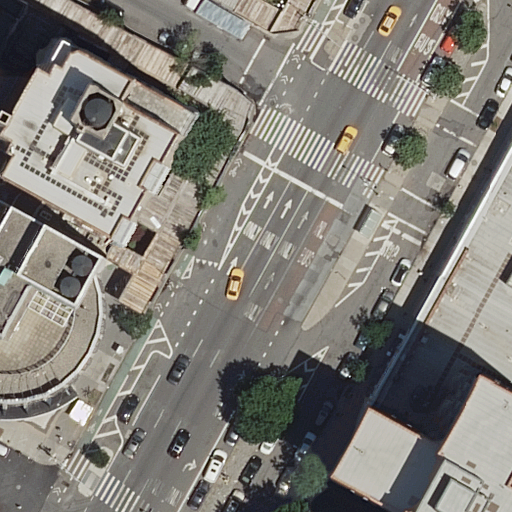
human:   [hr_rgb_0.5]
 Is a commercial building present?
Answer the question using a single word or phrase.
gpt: no

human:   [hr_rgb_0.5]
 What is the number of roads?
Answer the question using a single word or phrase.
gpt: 19

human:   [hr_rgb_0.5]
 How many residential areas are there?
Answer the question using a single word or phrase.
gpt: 1

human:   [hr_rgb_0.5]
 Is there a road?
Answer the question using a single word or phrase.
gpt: yes

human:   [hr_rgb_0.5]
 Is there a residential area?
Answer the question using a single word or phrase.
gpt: yes

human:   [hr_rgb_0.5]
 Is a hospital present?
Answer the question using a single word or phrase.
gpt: yes

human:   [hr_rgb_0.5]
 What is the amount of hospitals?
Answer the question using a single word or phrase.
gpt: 1

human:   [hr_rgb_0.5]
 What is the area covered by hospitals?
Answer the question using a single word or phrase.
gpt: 5931m2

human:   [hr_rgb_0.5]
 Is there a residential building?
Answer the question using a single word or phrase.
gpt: yes

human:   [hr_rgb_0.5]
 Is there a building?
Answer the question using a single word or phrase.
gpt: yes

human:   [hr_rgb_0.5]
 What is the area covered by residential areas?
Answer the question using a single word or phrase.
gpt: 10614m2

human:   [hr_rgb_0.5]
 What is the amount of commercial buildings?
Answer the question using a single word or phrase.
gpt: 0

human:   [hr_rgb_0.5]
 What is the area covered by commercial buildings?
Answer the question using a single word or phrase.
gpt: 0m2

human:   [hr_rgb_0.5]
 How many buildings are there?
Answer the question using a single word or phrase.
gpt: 4

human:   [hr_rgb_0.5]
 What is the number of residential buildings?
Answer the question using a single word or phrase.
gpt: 3

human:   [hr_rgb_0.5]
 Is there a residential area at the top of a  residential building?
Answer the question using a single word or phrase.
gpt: no

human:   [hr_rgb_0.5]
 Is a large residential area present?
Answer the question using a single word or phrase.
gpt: yes

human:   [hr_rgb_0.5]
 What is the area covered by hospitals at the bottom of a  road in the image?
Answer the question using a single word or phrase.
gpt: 0m2

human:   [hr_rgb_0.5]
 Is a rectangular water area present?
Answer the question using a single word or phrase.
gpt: no

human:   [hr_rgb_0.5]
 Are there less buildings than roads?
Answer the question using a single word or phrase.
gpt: yes

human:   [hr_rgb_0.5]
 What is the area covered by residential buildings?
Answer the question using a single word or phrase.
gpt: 1735m2

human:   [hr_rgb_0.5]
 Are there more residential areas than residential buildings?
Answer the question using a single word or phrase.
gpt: no

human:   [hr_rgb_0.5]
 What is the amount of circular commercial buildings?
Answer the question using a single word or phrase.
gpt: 0

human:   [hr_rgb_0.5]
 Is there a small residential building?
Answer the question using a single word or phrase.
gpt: yes

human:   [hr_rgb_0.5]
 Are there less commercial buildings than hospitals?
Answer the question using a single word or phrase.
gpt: yes

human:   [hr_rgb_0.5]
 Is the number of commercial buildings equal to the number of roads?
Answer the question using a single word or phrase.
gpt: no

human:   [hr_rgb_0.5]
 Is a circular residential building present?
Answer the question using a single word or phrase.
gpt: no

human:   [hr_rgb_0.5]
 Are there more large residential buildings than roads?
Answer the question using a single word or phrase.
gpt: no

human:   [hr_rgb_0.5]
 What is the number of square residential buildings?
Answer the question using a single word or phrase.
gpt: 0

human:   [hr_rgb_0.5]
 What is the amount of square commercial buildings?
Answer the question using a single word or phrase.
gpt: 0

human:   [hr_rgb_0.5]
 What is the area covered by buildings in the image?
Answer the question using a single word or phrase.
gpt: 6793m2

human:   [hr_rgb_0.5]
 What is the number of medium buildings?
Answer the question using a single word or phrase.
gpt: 1

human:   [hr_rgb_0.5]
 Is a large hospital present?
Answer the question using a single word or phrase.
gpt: yes

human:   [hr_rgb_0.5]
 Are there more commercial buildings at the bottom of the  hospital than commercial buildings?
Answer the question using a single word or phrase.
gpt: no

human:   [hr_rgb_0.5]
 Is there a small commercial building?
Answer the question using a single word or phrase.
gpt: no

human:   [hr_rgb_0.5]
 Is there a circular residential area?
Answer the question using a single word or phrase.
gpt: no

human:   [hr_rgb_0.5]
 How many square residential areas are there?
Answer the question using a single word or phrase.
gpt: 0

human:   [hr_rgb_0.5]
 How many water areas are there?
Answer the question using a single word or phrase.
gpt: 0

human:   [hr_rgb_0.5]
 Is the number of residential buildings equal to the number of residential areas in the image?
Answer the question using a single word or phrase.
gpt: no

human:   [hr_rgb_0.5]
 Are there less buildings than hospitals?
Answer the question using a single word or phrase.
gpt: no

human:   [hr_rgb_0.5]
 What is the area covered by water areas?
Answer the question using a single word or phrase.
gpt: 0m2

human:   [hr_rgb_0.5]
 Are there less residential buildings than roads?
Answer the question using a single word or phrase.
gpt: yes

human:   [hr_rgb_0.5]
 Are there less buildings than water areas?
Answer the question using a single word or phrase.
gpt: no

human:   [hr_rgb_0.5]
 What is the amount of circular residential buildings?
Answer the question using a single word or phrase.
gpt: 0

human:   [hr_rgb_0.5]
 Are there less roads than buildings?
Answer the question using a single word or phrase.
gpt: no

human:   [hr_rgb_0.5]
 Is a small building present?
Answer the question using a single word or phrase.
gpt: yes

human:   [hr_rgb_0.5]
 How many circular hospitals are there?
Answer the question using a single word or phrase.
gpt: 0

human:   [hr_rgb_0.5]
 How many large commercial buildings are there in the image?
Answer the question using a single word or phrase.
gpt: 0

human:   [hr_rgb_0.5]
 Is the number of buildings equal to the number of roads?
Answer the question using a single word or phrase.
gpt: no

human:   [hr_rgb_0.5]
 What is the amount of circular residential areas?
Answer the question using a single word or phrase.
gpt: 0

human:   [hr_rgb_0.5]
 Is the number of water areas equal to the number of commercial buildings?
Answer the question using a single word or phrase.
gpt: yes

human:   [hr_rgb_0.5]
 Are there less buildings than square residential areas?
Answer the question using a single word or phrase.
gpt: no

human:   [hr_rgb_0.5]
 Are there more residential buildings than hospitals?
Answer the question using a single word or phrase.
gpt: yes

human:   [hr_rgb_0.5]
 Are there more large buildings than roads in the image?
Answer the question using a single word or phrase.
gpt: no

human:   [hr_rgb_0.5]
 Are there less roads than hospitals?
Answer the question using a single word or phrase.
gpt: no

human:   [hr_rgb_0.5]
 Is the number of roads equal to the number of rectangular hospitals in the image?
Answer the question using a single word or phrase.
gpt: no

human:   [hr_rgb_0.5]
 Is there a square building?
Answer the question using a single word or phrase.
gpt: no

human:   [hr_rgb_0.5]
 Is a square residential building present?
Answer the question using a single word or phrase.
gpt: no

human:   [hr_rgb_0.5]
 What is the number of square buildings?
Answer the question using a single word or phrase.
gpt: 0

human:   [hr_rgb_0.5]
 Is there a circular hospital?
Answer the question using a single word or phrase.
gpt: no

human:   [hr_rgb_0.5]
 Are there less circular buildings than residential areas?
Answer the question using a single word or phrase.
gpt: yes

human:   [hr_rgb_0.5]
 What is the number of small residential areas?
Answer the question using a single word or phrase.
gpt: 0

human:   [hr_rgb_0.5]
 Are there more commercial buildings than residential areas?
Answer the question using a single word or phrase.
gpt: no

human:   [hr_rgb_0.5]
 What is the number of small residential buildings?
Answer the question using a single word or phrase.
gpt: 1